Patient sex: F
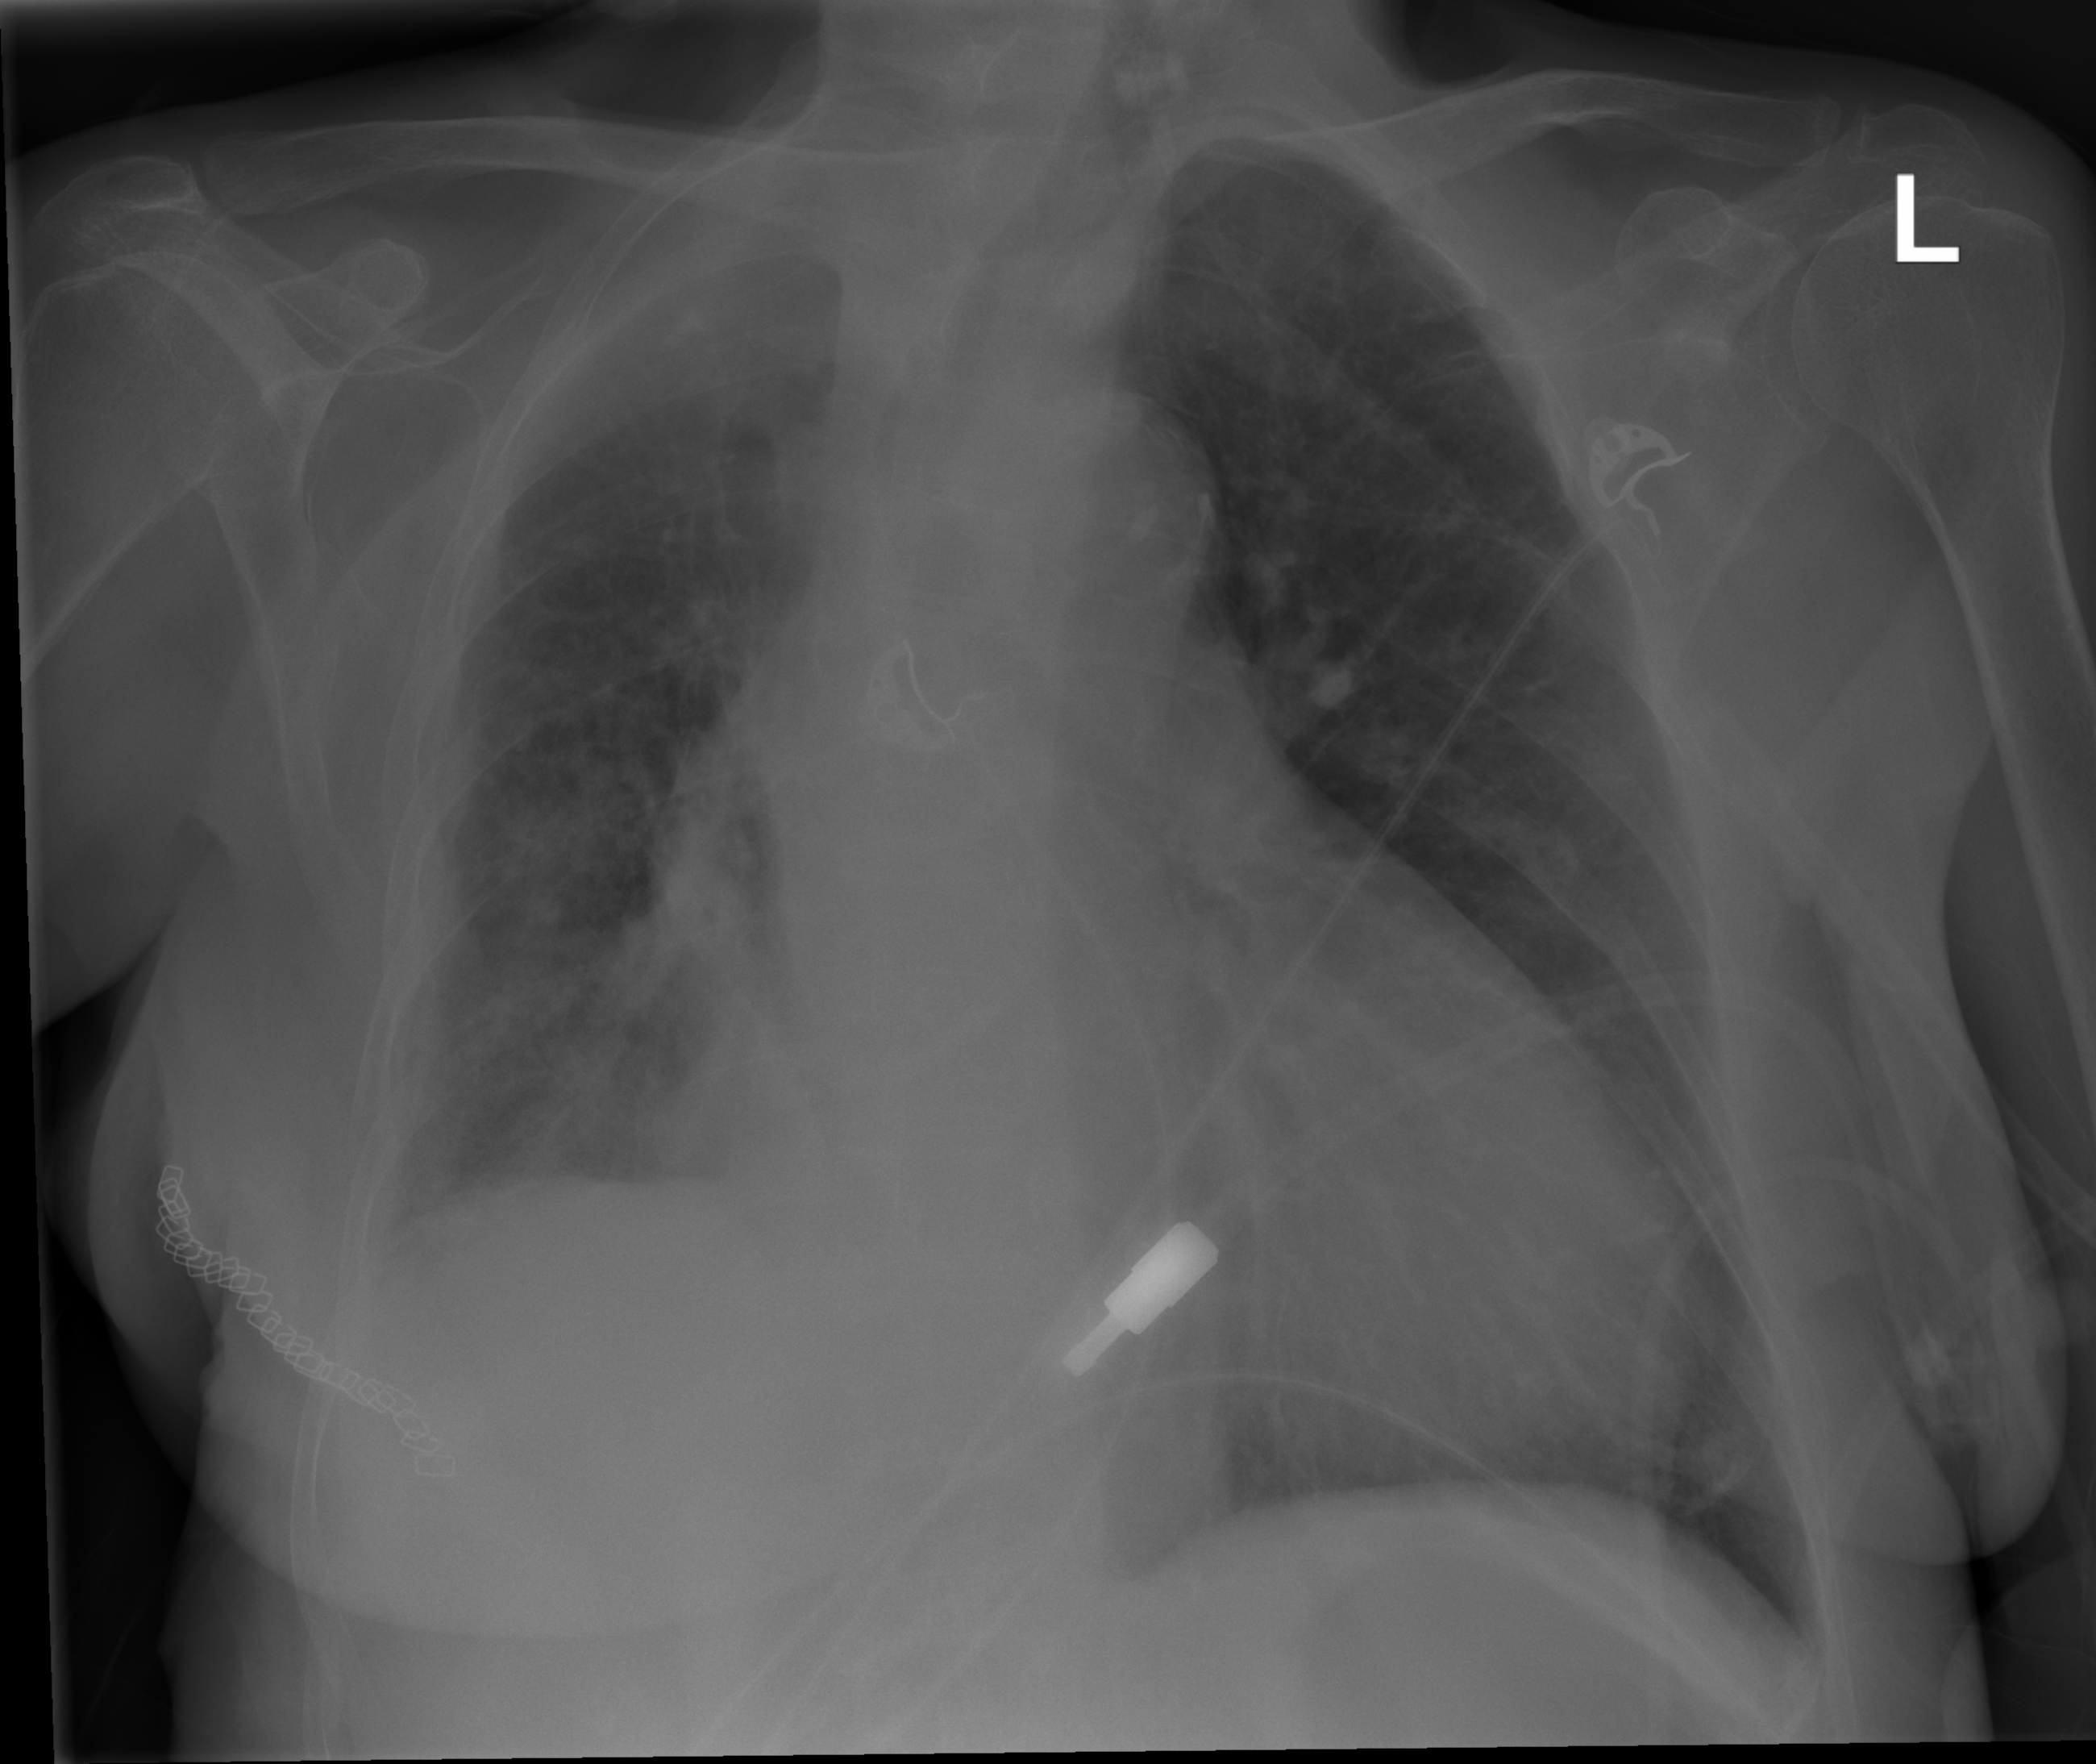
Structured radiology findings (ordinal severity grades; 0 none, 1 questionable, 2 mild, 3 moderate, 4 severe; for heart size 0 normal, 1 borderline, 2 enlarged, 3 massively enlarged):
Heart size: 2
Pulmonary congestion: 0
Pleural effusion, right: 2
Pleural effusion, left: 0
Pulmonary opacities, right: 0
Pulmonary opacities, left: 0
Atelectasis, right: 2
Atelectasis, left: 0